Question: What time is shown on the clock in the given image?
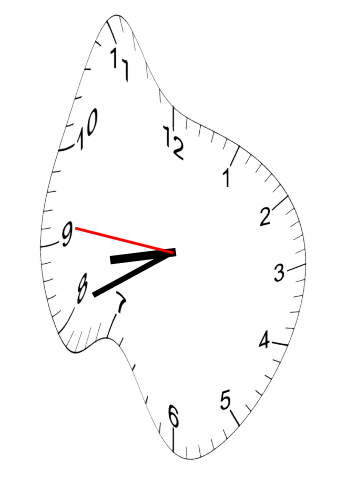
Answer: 08:40:46